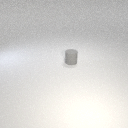
small gray rubber cylinder